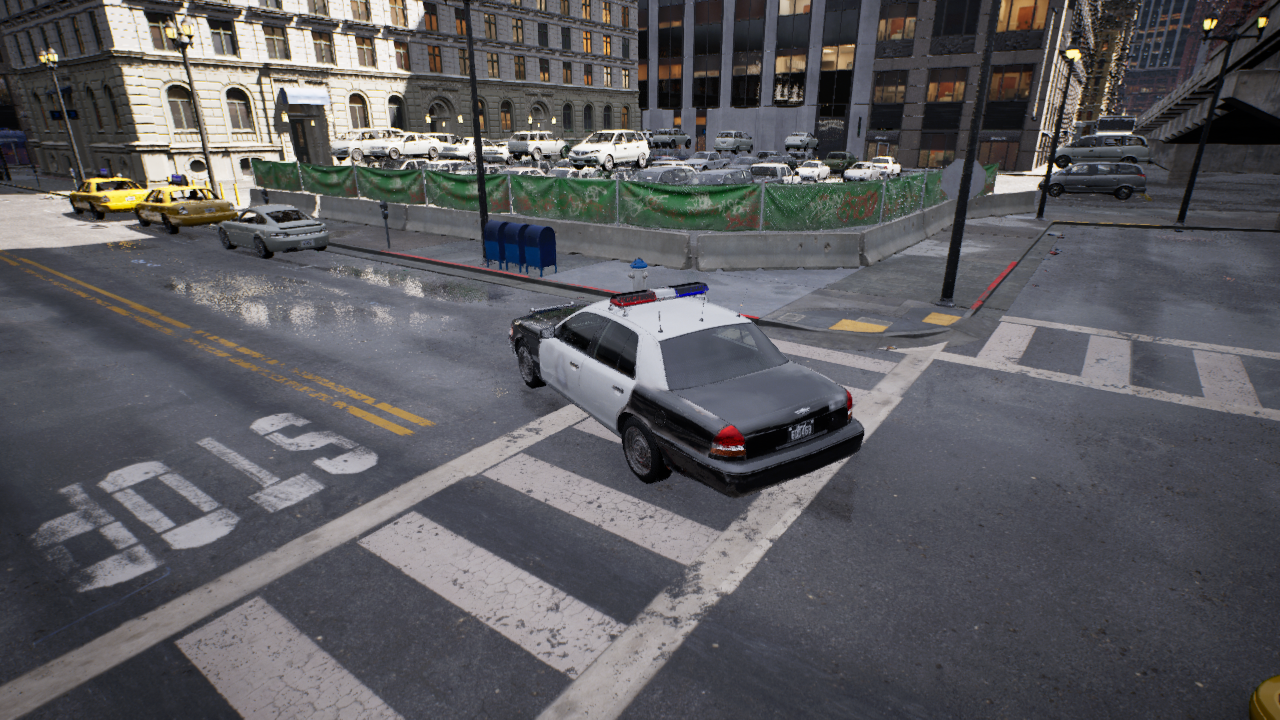
Venue: intersection
Lighting: clear day
Vehicle rig: sedan